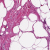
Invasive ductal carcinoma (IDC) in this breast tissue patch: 0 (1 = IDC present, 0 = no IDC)